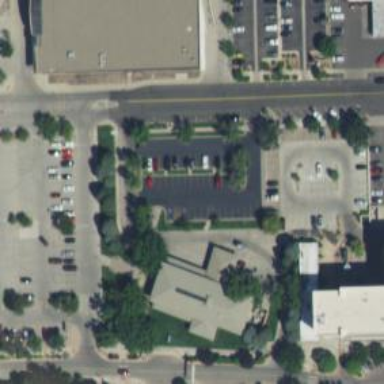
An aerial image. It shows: Parking space.